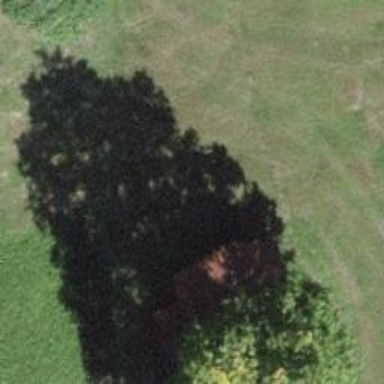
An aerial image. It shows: Path covered in grass.